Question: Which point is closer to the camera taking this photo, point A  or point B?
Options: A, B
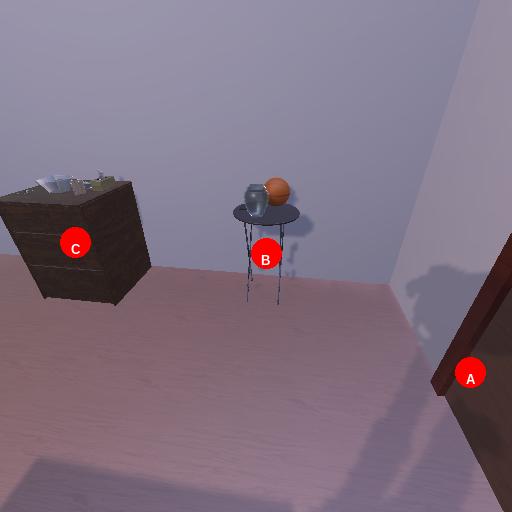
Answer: A